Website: lowes
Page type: payment
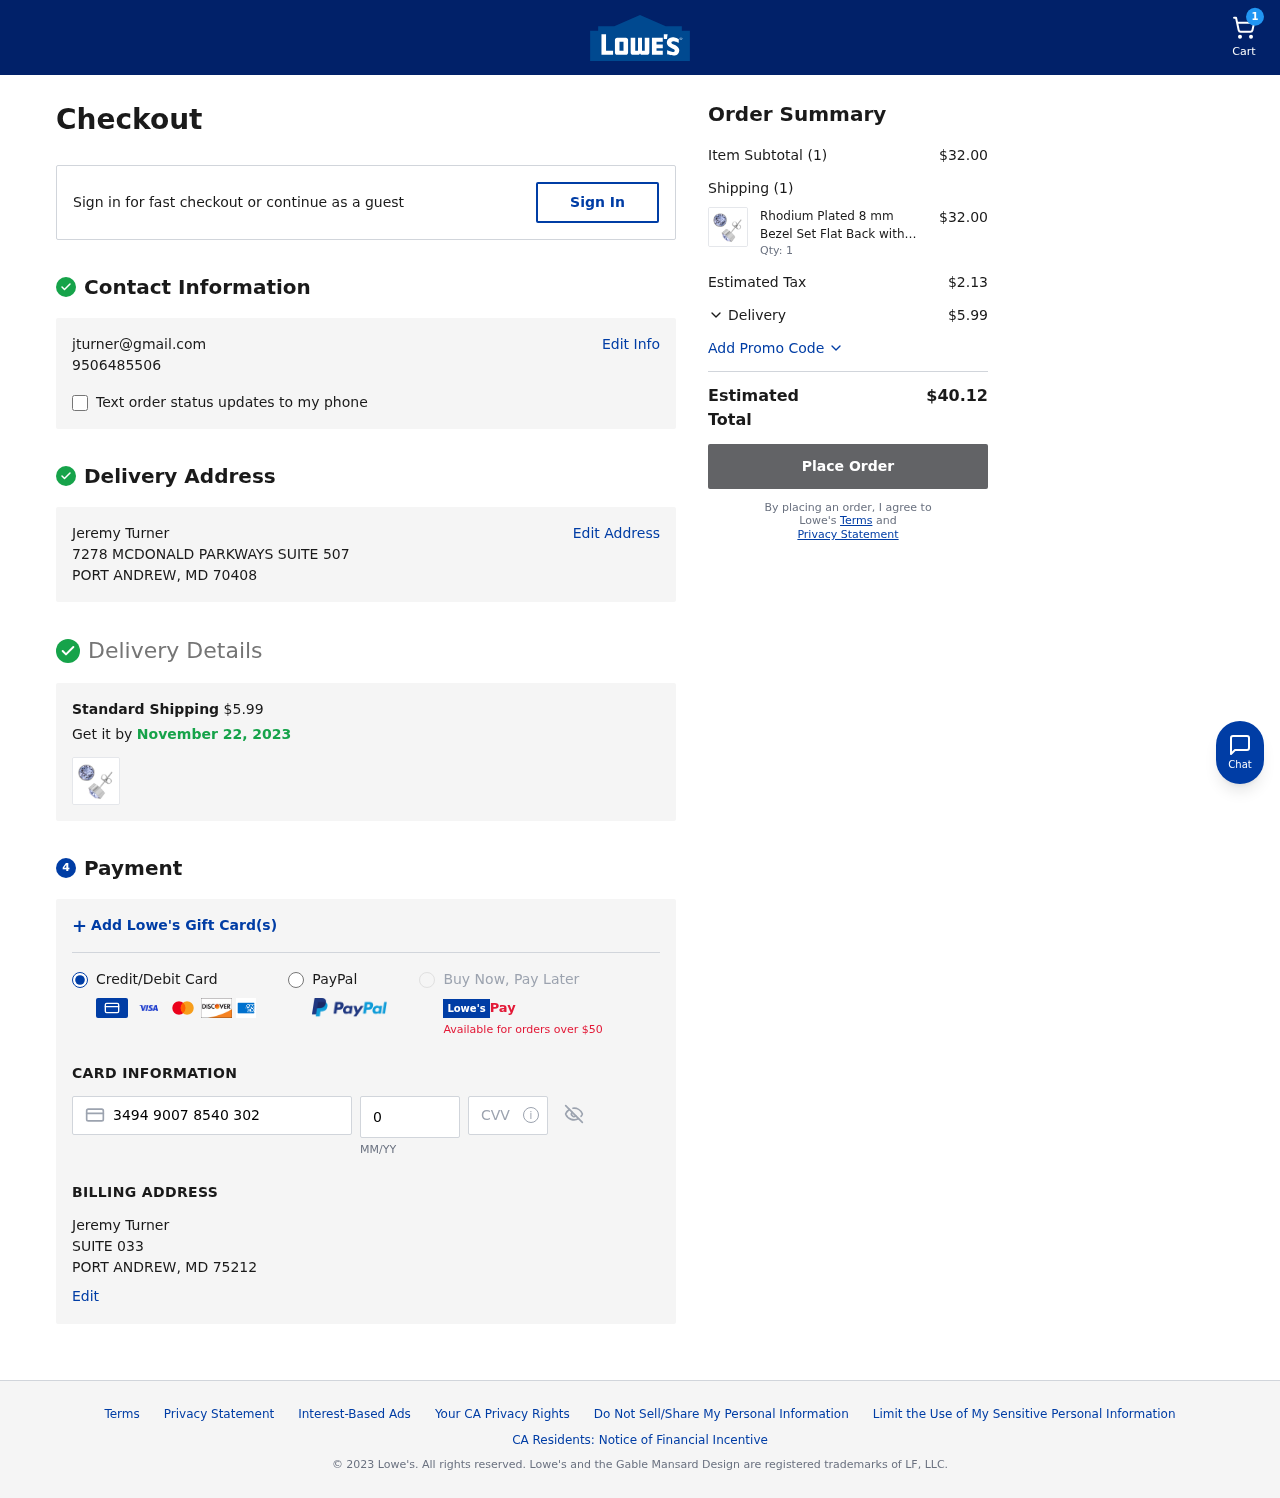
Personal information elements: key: PII_CARD_CVV
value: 0452
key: PII_CARD_EXPIRY
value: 09/28
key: PII_CARD_NUMBER
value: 3494 9007 8540 302
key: PII_CITY_STATE_ZIP2
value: PORT ANDREW, MD 75212
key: PII_EMAIL
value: jturner@gmail.com
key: PII_FULLNAME
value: Jeremy Turner
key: PII_FULLNAME2
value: Jeremy Turner
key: PII_PHONE
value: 9506485506
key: PII_STREET
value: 7278 MCDONALD PARKWAYS SUITE 507
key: PII_STREET2
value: SUITE 033
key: PII_CITY_STATE_ZIP
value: PORT ANDREW, MD 70408
Product elements: key: PRODUCT1_NAME
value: Rhodium Plated 8 mm Bezel Set Flat Back with Light Sapphire Swarovski Crystals Stud Earrings
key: PRODUCT1_PRICE
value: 32
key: PRODUCT1_QUANTITY
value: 1
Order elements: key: ORDER_NUM_ITEMS
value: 1
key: ORDER_SHIPPING_COST
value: $5.99
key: ORDER_DELIVERY_DATE
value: November 22, 2023
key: ORDER_SUBTOTAL
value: $32.00
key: ORDER_NUM_ITEMS2
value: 1
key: ORDER_TAX
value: $2.13
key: ORDER_SHIPPING_COST2
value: $5.99
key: ORDER_TOTAL
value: $40.12